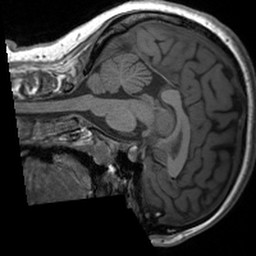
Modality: T1w
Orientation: sagittal
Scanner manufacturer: siemens
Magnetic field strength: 3 T
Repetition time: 1.54 s
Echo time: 0.00234 s